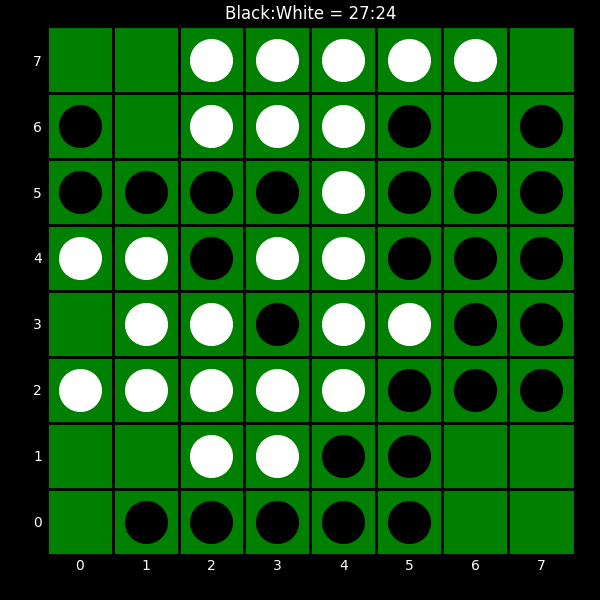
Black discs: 27
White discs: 24